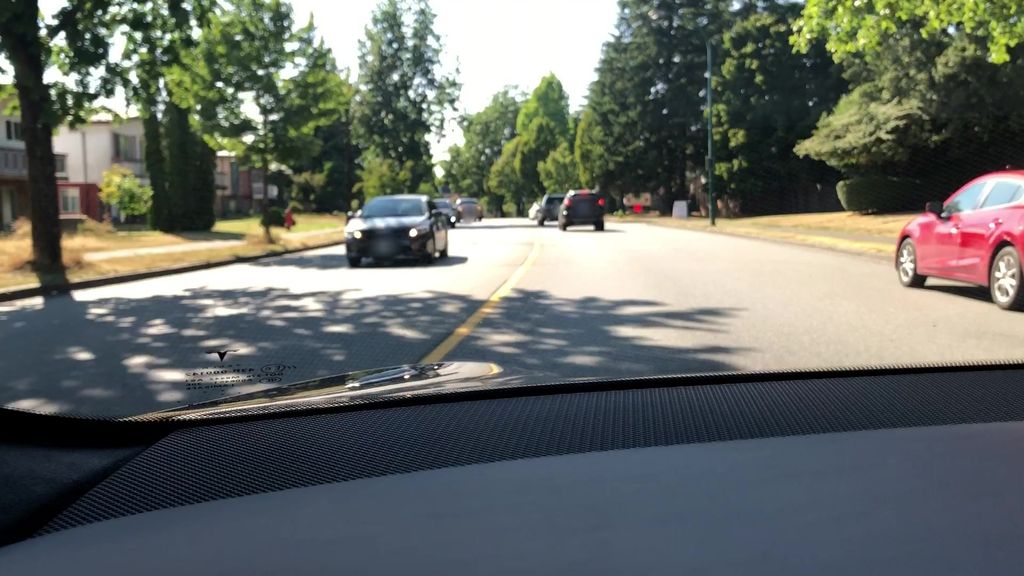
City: vancouver